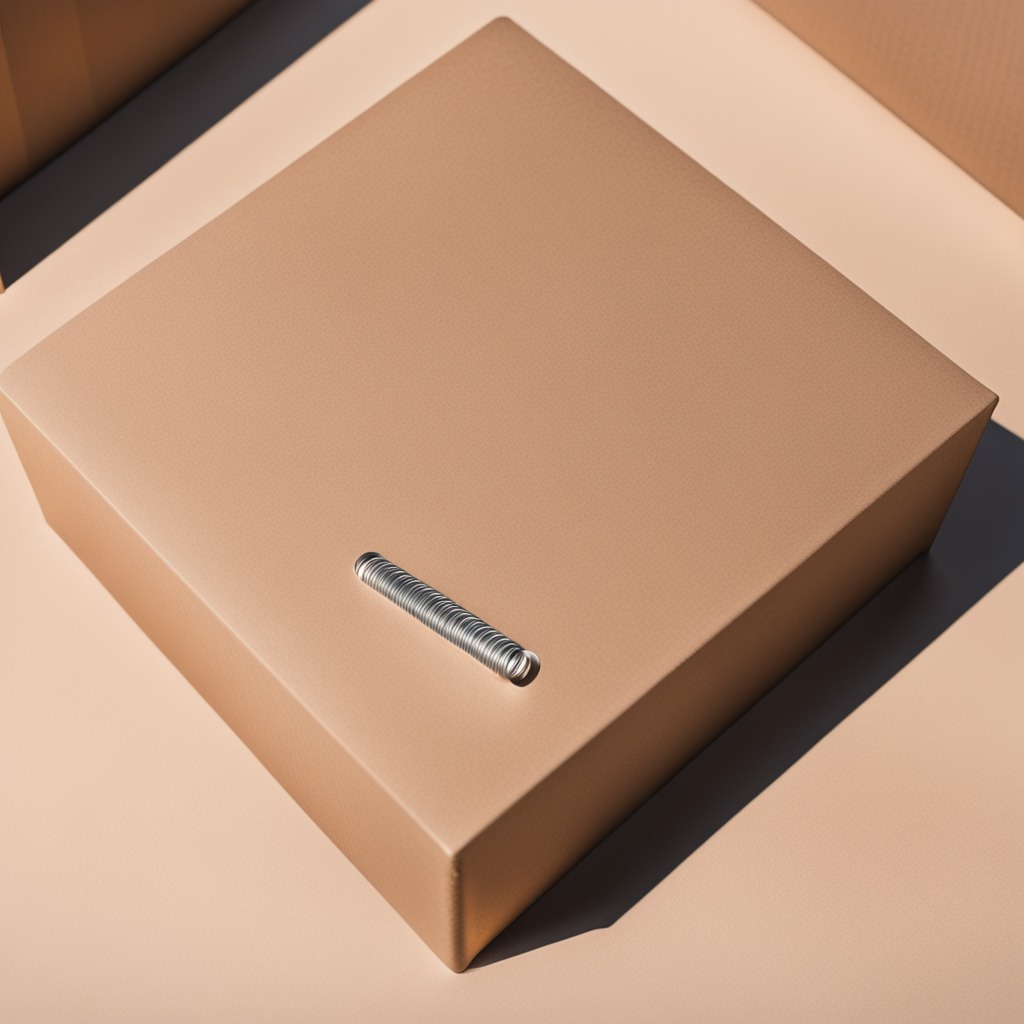
A coiled metal spring lies on the clean dry cardboard box surface in an outdoor workshop during daytime bright natural light soft shadows slightly creased but